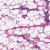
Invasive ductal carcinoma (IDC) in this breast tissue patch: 0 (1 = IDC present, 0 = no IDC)